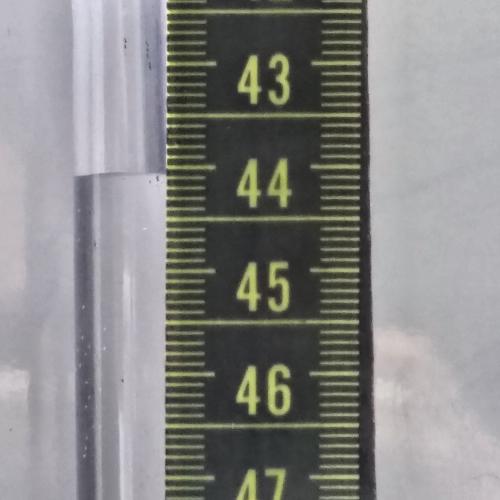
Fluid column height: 44.1 cm